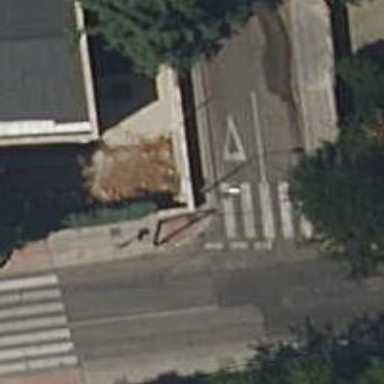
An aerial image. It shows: Zebra crossing on the road.